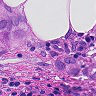
Metastatic tissue present: yes